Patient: sex F, age 82
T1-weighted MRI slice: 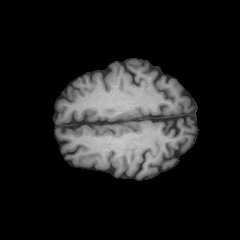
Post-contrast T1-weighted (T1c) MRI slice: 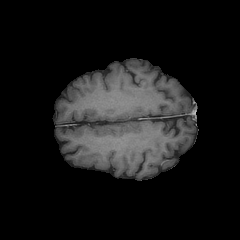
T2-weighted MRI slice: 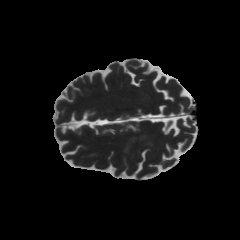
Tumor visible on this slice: yes
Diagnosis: Glioblastoma, IDH-wildtype
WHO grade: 4